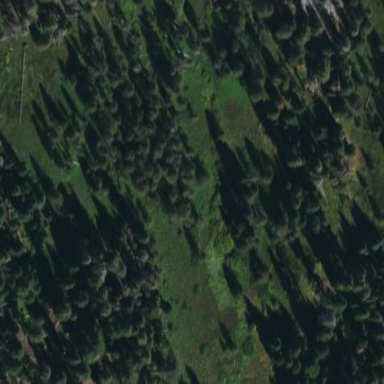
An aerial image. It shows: Beautiful meadow.